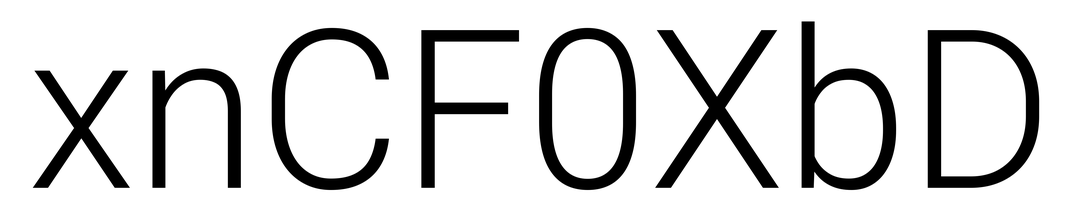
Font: Roboto_Light